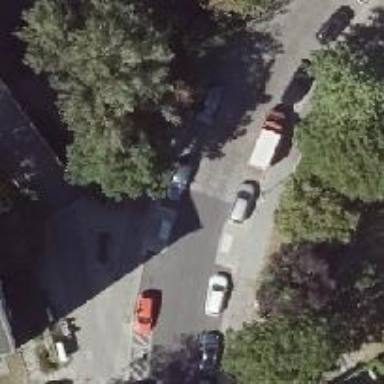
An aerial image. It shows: Unmarked crossing on footway.